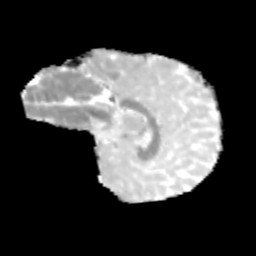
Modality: MD
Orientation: sagittal
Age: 10
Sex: male
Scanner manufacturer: siemens
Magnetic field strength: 3 T
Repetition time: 3.8 s
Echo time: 0.07 s